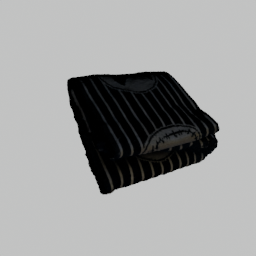
Label: people